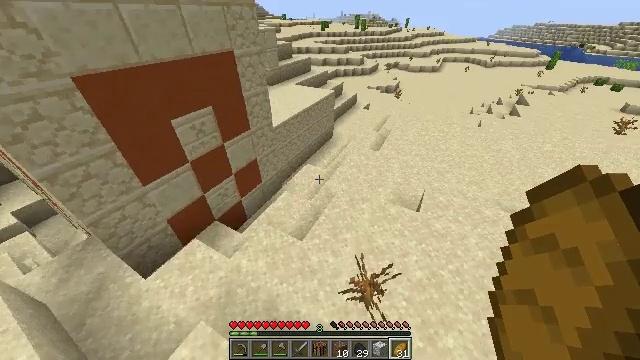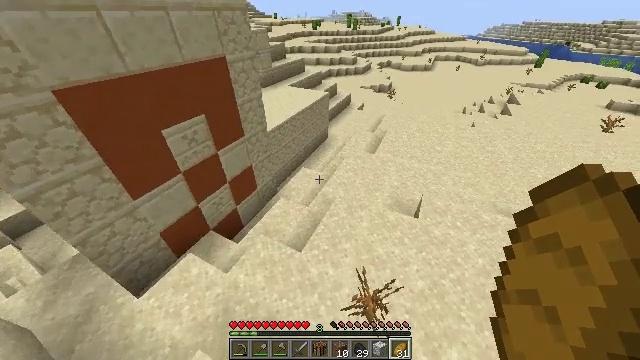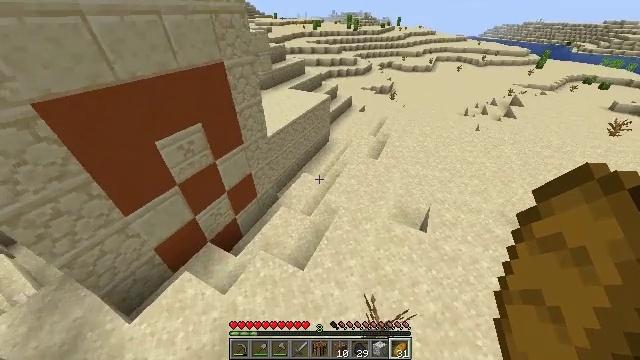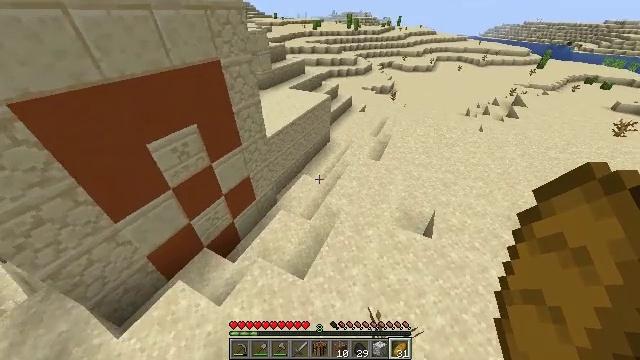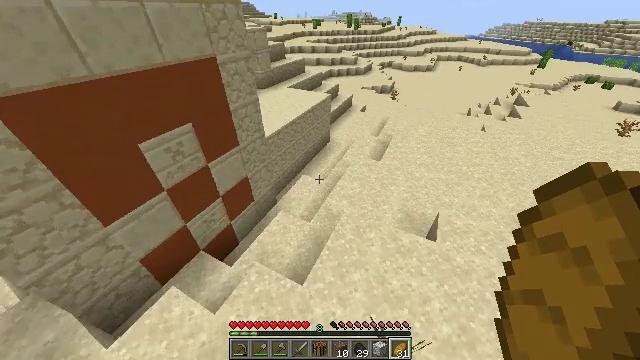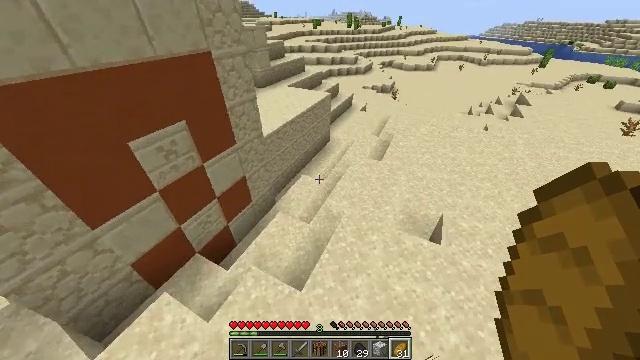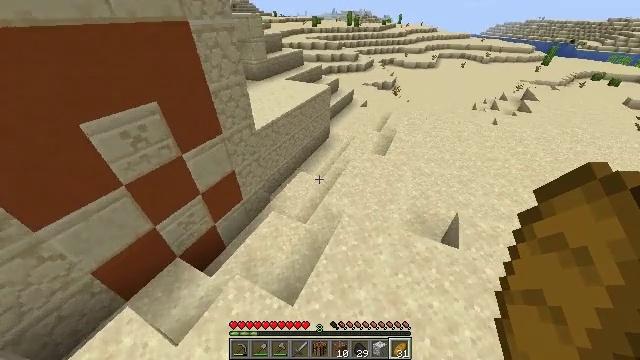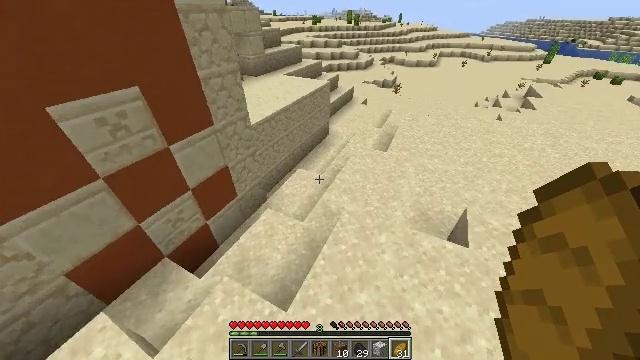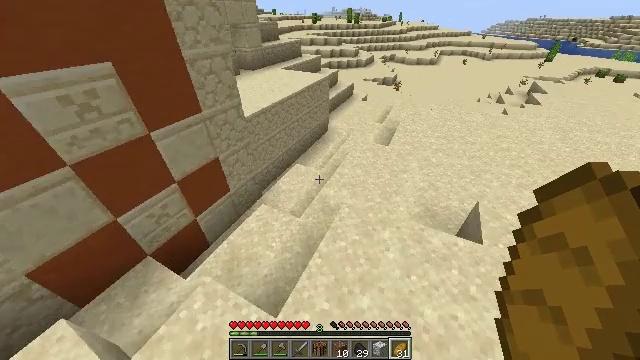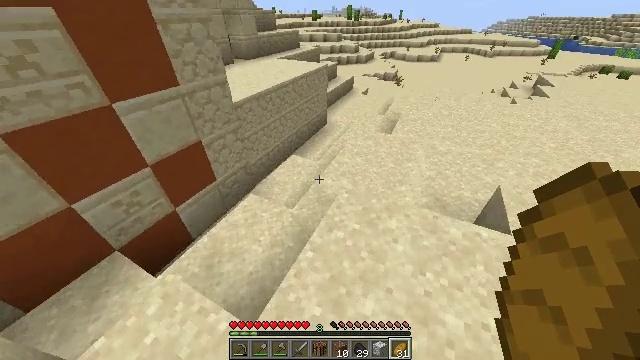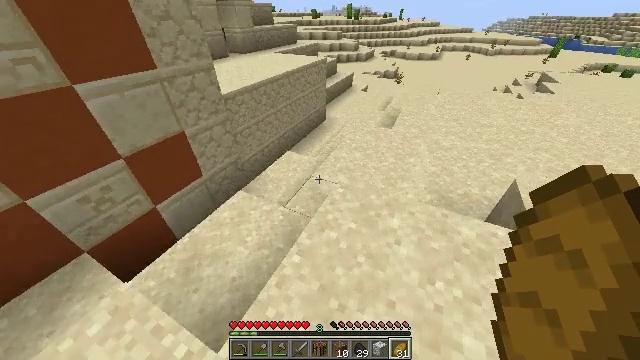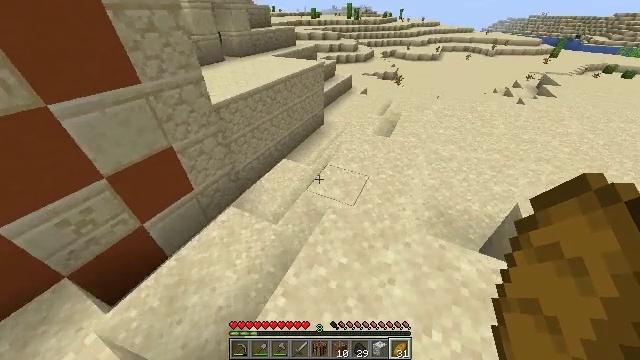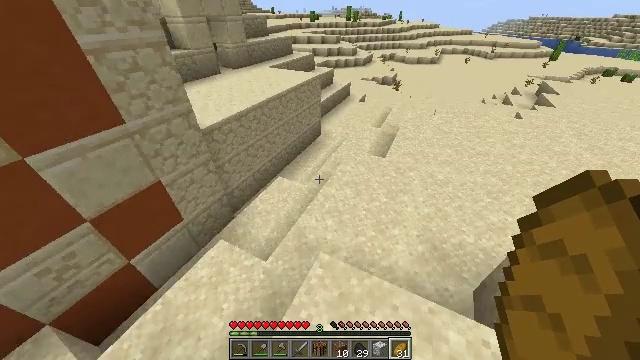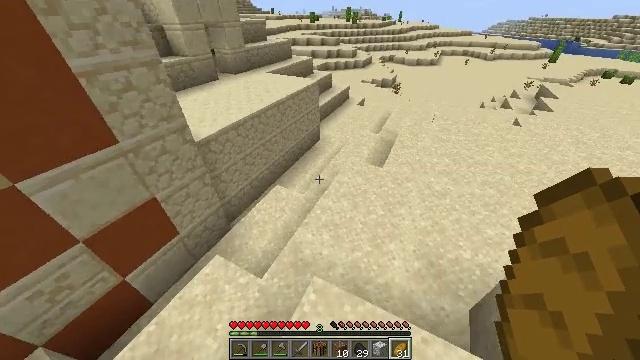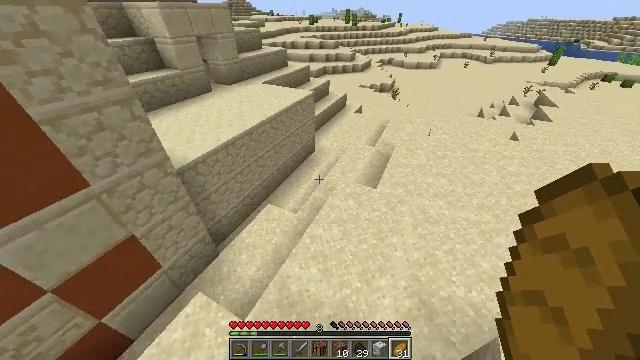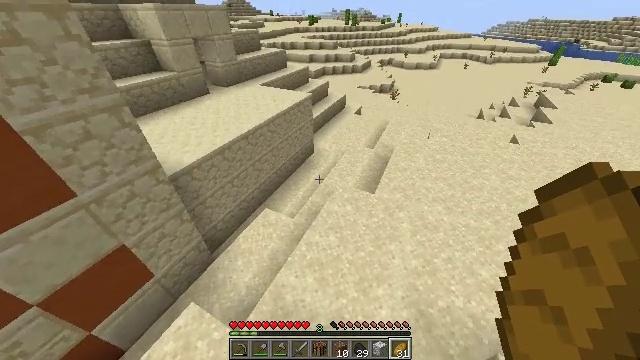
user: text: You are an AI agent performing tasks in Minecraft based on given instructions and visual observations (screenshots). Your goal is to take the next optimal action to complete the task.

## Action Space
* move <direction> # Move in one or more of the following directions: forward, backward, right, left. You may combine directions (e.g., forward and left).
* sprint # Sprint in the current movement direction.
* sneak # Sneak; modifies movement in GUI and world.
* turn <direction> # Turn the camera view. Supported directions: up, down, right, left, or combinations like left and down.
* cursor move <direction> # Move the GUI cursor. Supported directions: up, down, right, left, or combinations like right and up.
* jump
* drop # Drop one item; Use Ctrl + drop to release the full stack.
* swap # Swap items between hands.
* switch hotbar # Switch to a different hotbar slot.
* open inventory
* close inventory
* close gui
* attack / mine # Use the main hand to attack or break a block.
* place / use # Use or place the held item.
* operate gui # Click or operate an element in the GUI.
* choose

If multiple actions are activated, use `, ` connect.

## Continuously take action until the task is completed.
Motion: motion action
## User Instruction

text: Collect orange terracotta for building.
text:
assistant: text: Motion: move forward and move right, sprint, turn right, jump
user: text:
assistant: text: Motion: move forward and move right, sprint, jump
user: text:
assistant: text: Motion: move forward and move right, sprint, jump
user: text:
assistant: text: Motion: move forward and move right, sprint, jump
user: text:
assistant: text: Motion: move forward and move right, sprint, jump
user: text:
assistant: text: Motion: move forward and move right, sprint, jump
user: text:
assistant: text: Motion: move forward and move right, sprint, jump
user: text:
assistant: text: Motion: move forward and move right, sprint, jump
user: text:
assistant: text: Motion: move forward and move right, sprint, jump
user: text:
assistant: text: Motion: move forward and move right, sprint, jump
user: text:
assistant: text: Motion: move forward and move right, sprint, jump
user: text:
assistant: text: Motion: move forward and move right, sprint, jump
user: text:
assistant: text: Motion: move forward and move right, sprint, jump
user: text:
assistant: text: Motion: move forward and move right, sprint, jump
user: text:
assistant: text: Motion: move forward and move right, sprint, jump
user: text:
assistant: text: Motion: move forward and move right, sprint, jump
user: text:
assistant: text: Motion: move forward and move right, sprint, jump
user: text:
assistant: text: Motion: move forward and move right, sprint, turn left, jump
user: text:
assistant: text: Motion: move forward and move right, sprint, jump
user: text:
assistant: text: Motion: move forward and move right, sprint, jump
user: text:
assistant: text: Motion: move forward and move right, sprint, jump
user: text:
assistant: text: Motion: move forward and move right, sprint, jump
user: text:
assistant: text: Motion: move forward and move right, sprint, turn left, jump
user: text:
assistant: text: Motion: move forward and move right, sprint, turn left, jump
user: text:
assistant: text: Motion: move forward and move right, sprint, turn left, jump
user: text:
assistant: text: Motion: move forward and move right, sprint, turn left and up, jump
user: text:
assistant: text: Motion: move forward and move right, sprint, turn left and up, jump
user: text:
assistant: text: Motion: move forward and move right, sprint, turn left, jump
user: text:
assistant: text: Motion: move forward and move right, sprint, turn left, jump
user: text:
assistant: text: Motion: move forward and move right, sprint, jump